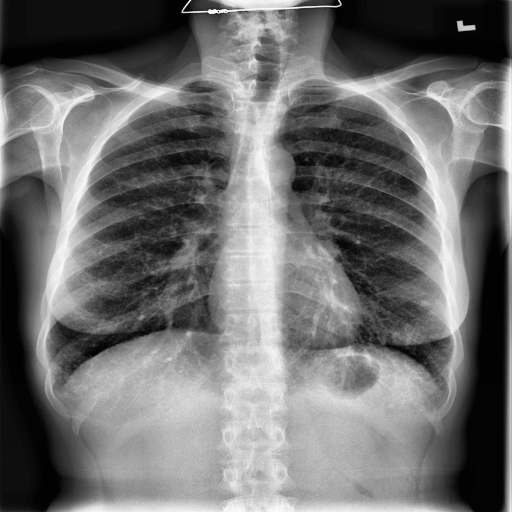
Finding: NORMAL